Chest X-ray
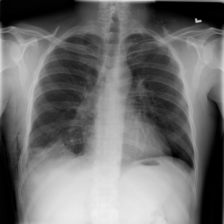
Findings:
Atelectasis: negative
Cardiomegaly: negative
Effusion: negative
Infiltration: negative
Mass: negative
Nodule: negative
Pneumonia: negative
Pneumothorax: negative
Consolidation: negative
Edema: negative
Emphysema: negative
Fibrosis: negative
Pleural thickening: negative
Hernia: negative